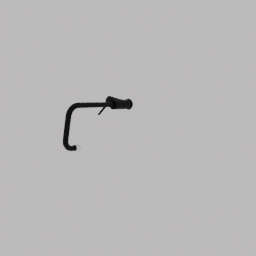
Label: appliances